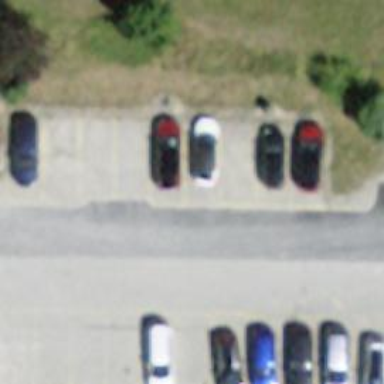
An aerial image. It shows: Parking area with surface.